Question: I've flushed memcache using flush_all() and by hitting the Flush Cache button in my deployed app Memcache Viewer, however the statistics are not resetting. Is there anyway to reset the statistics?

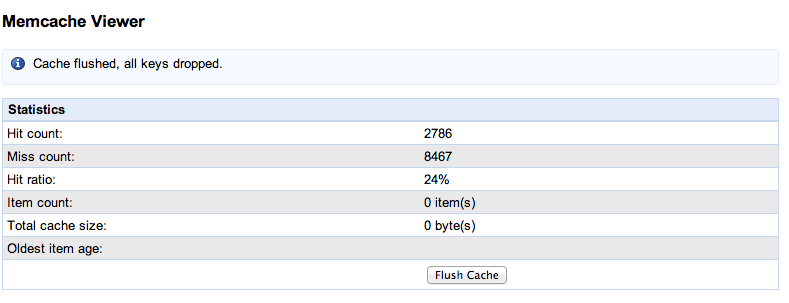
Answer: Other than those two options, no. If you believe that this is a bug (or feature request), please file one in the <URL>.